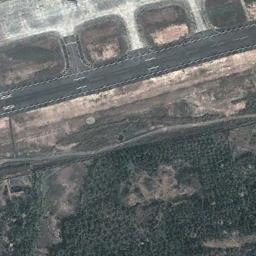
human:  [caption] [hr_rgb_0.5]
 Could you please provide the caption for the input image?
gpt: There are many green trees on one side of the runway and a concrete floor on the other  There are short white lines on the runway .

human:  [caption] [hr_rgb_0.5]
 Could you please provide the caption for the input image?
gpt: There are many trees beside the runway .

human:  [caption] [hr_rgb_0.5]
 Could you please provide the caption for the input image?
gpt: The runway goes through the clearing and a forest is next to the runway .

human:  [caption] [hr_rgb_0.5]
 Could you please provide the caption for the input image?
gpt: The runway is on the grass next to the trees .

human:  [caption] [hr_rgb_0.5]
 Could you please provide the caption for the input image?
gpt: There are many green trees beside the runway .